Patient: sex F, age 53
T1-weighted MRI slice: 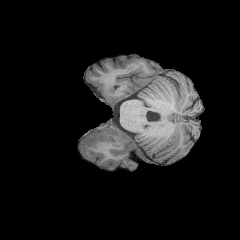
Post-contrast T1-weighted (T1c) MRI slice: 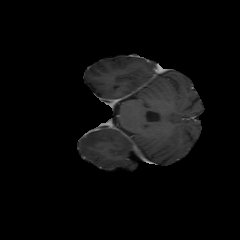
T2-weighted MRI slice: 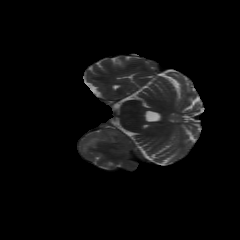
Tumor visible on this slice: yes
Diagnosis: Astrocytoma, IDH-wildtype
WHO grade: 3